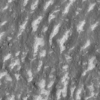
Label: not_dusty